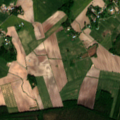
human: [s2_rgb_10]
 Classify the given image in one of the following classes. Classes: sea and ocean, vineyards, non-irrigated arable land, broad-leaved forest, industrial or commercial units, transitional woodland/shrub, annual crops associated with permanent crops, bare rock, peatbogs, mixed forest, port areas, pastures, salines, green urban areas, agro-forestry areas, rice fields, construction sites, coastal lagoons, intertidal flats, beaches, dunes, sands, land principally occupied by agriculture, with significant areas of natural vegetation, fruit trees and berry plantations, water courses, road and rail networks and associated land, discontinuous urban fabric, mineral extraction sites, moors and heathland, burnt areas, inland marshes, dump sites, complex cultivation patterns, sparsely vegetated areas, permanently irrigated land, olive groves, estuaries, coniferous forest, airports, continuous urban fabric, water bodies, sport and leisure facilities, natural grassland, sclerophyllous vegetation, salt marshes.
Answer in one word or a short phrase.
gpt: non-irrigated arable land, land principally occupied by agriculture, with significant areas of natural vegetation, mixed forest, peatbogs